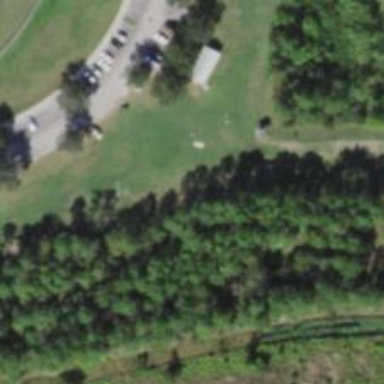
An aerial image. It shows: Disc golf hole.